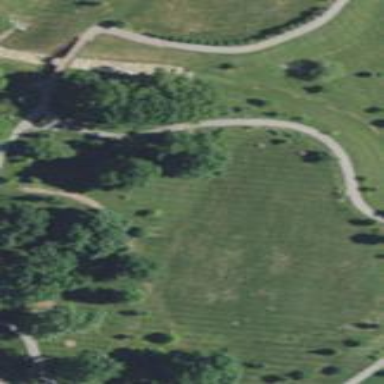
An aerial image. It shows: Lovely park for leisure and relaxation.